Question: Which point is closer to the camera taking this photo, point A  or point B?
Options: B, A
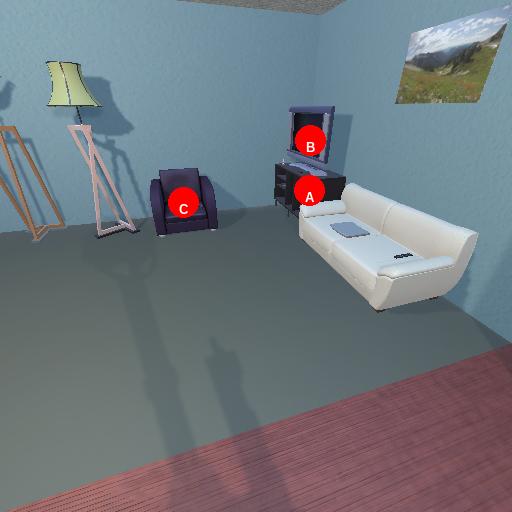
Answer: B